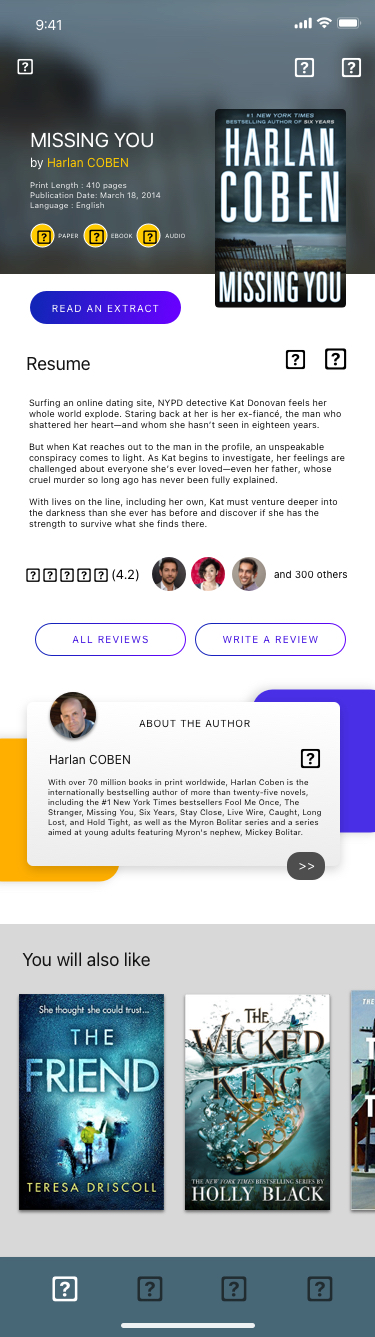
Text in this UI design:
You will also like
Harlan COBEN
With over 70 million books in print worldwide, Harlan Coben is the internationally bestselling author of more than twenty-five novels, including the #1 New York Times bestsellers Fool Me Once, The Stranger, Missing You, Six Years, Stay Close, Live Wire, Caught, Long Lost, and Hold Tight, as well as the Myron Bolitar series and a series aimed at young adults featuring Myron's nephew, Mickey Bolitar.
>>
ABOUT THE AUTHOR

and 300 others





(4.2)
Surfing an online dating site, NYPD detective Kat Donovan feels her whole world explode. Staring back at her is her ex-fiancé, the man who shattered her heart—and whom she hasn’t seen in eighteen years.

But when Kat reaches out to the man in the profile, an unspeakable conspiracy comes to light. As Kat begins to investigate, her feelings are challenged about everyone she’s ever loved—even her father, whose cruel murder so long ago has never been fully explained.

With lives on the line, including her own, Kat must venture deeper into the darkness than she ever has before and discover if she has the strength to survive what she finds there.



Resume

PAPER

EBOOK

AUDIO
Print Length : 410 pages
Publication Date: March 18, 2014
Language : English
MISSING YOU
by Harlan COBEN
READ AN EXTRACT
ALL REVIEWS
WRITE A REVIEW